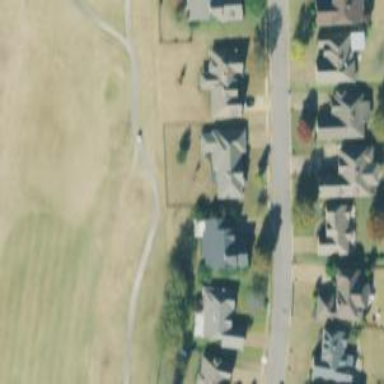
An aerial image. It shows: Path designed for golf carts.